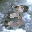
Label: 3